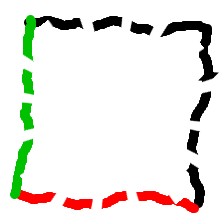
Shape: square